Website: home-depot
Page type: account-dashboard
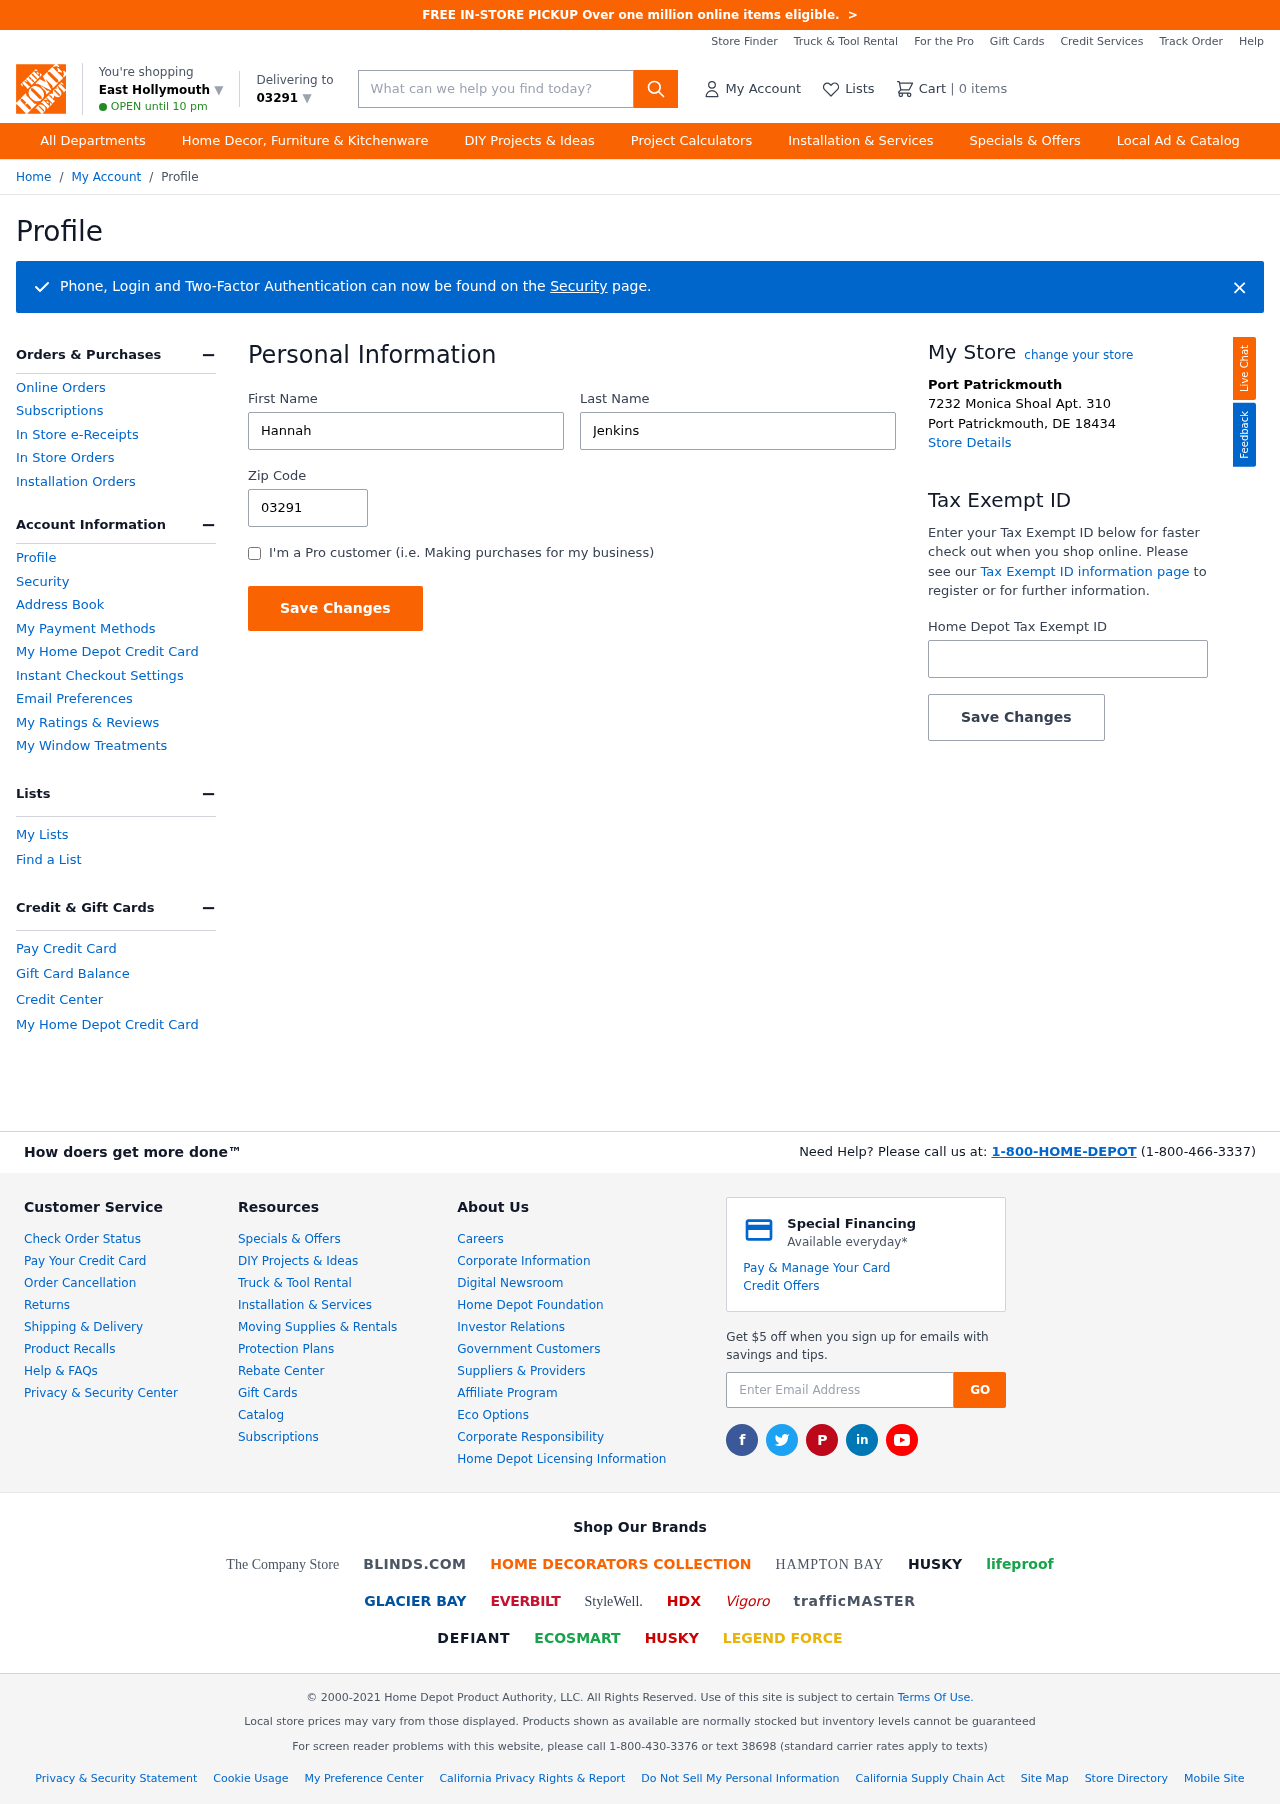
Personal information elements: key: PII_CITY
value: East Hollymouth ▼
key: PII_FIRSTNAME
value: Hannah
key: PII_LASTNAME
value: Jenkins
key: PII_LOCATION1_CITY
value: Port Patrickmouth
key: PII_LOCATION1_CITY_STATE_ZIP
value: Port Patrickmouth, DE 18434
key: PII_LOCATION1_STREET
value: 7232 Monica Shoal Apt. 310
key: PII_POSTCODE
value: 03291 ▼
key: PII_POSTCODE
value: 03291
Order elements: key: ORDER_NUM_ITEMS
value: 0
Search elements: key: HEADER_SEARCH
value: What can we help you find today?